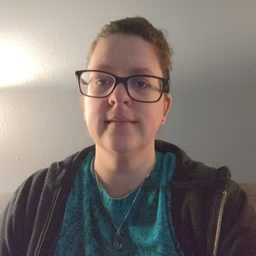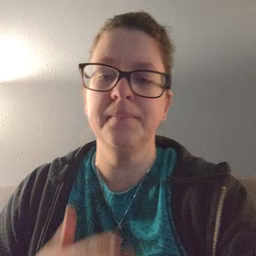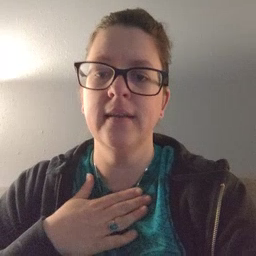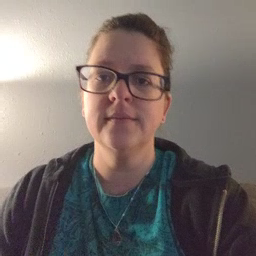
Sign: minemy